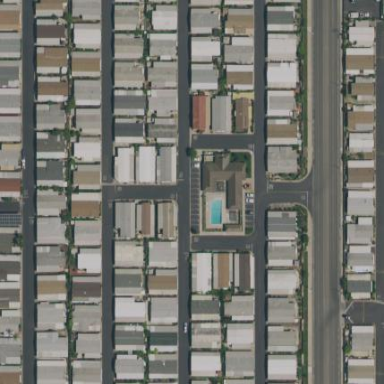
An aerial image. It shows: Residential area known as trailer park.